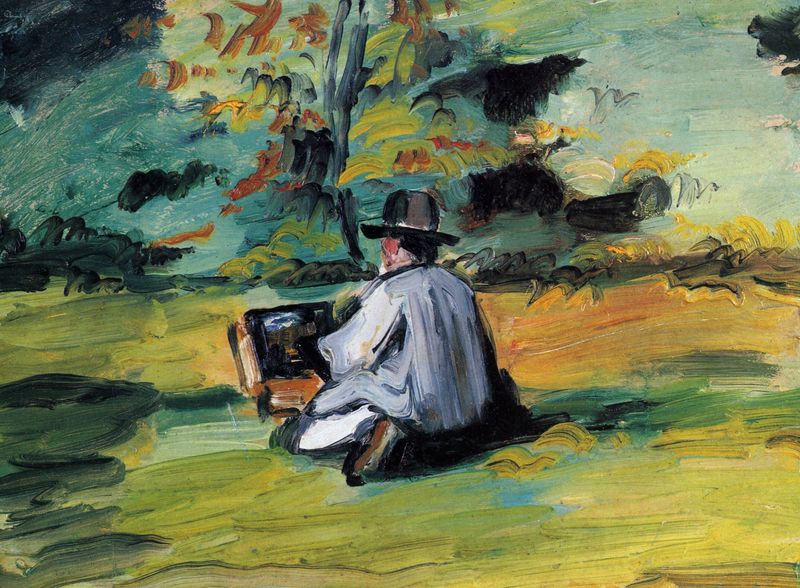
Titel: Ein Maler bei der Arbeit
Künstler: Paul Cézanne
Institution: Privatsammlung
Schlagwörter: baum, blau, blätter, gemälde, himmel, mann, schatten, weiß, aquarell, bäume, gelb, grün, impressionismus, landschaft, sitzen, braun, bunt, grau, hut, mitte, orange, renoir, rücken, schwarz, skizze, türkis, zeichnung, gras, park, rot, wiese, expressionismus, flächig, malerei, zylinder, anzug, hemd, jacke, öl, feld, natur, mantel, sitzend, pflanze, kontrast, wald, hellblau, bein, orang, ruhe, schuhe, abstrakt, farben, modern, farbe, herbst, unruhe, dick, duktus, impressionistisch, monet, lesen, sitzt, maler, manet, staffelei, junge, ölfarbe, knie, jacket, melone, tusche, außen, buch, gogh, pleinair, draußen, acryl, hocken, künstler, knien, strich, tasche, schuh, malen, pinselstrich, schemenhaft, zeichnen, kühl, frei, grell, koffer, van, packen, landschaftsmaler, malender, kühle farben, maller, maler#, lendschft, strichhaft